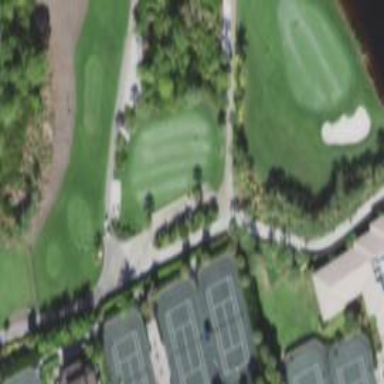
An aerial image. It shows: Tennis court in leisure pitch.